Current action and preconditions to check: path_clear

Your task: For each precondition in the list above, predict whether it will hold at this action.

Consider the current scene as observed from the mobile robot's camera, and analyze the predicted future states of all dynamic agents (e.g., people, animals, vehicles, or any moving entities) within the NEXT SECOND.

IMPORTANT: Only answer "very likely" if you are absolutely certain—based on strong, clear evidence—that a dynamic agent will violate the precondition in the predicted future state. Do NOT answer "very likely" for unlikely, ambiguous, or low-probability risks.

Ask yourself for each precondition: Is there a high probability, with clear and convincing evidence, that the predicted future states of any dynamic agent will interfere with the predicted future state of the currently executing action within the NEXT SECOND, causing that precondition to fail?

Assess the risk level based on these predictions. Use "likely" or "very likely" if motions create a clear risk of interference.

Use "neutral" or "improbable" if agents are nearby but their predicted paths are clearly diverging or non-conflicting.

Failure Risk Categories: "very improbable", "improbable", "neutral", "likely", "very likely"

Answer Format: Output ONLY the probability_of_failure value from these categories: "very improbable", "improbable", "neutral", "likely", "very likely"

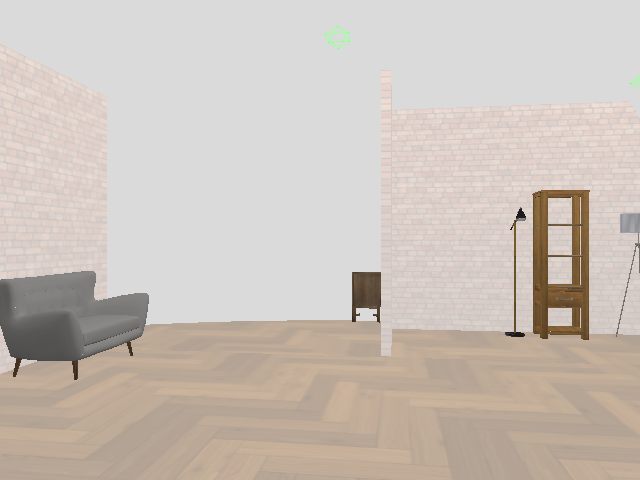

Answer: very improbable